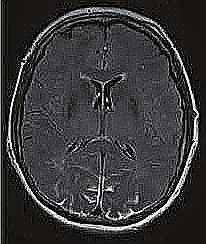
Label: notumor